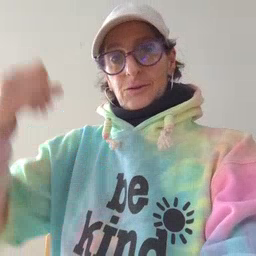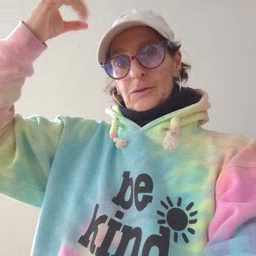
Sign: shower